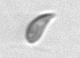
Label: Cryptophyta